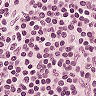
Metastatic tissue present: no